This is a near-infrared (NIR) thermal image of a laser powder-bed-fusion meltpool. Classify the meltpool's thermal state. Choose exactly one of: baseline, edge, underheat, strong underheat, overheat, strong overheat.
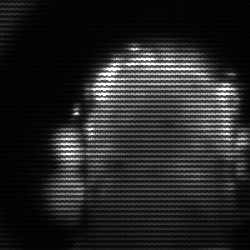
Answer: baseline